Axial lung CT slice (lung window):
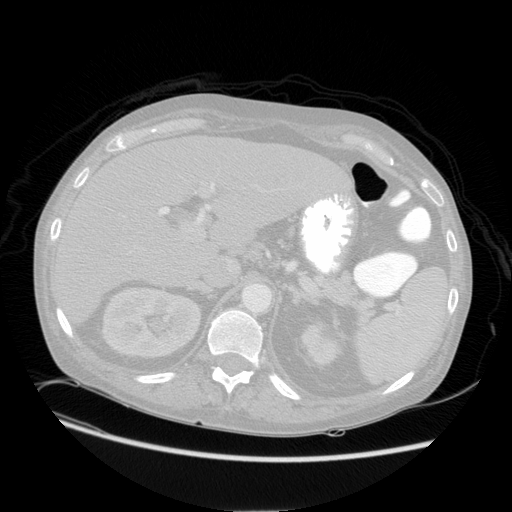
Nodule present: no